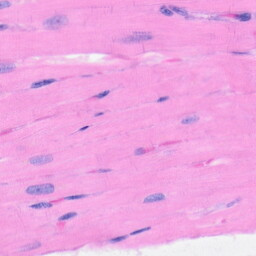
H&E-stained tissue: Heart